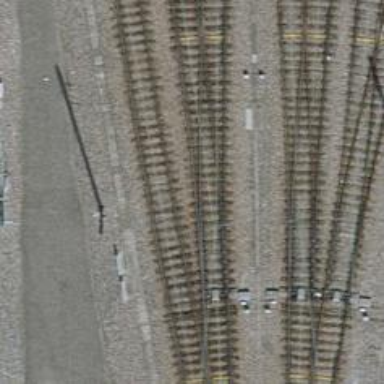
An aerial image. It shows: Single-track electrified railway yard with contact line electrification.